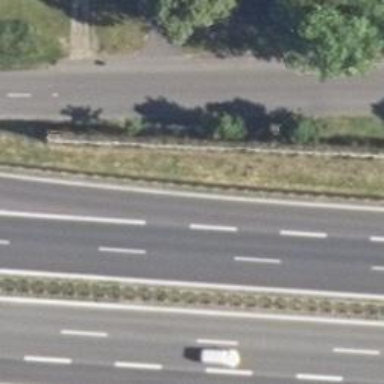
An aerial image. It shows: Asphalt motorway categorized as trunk road.